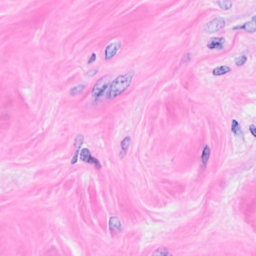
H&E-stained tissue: Breast